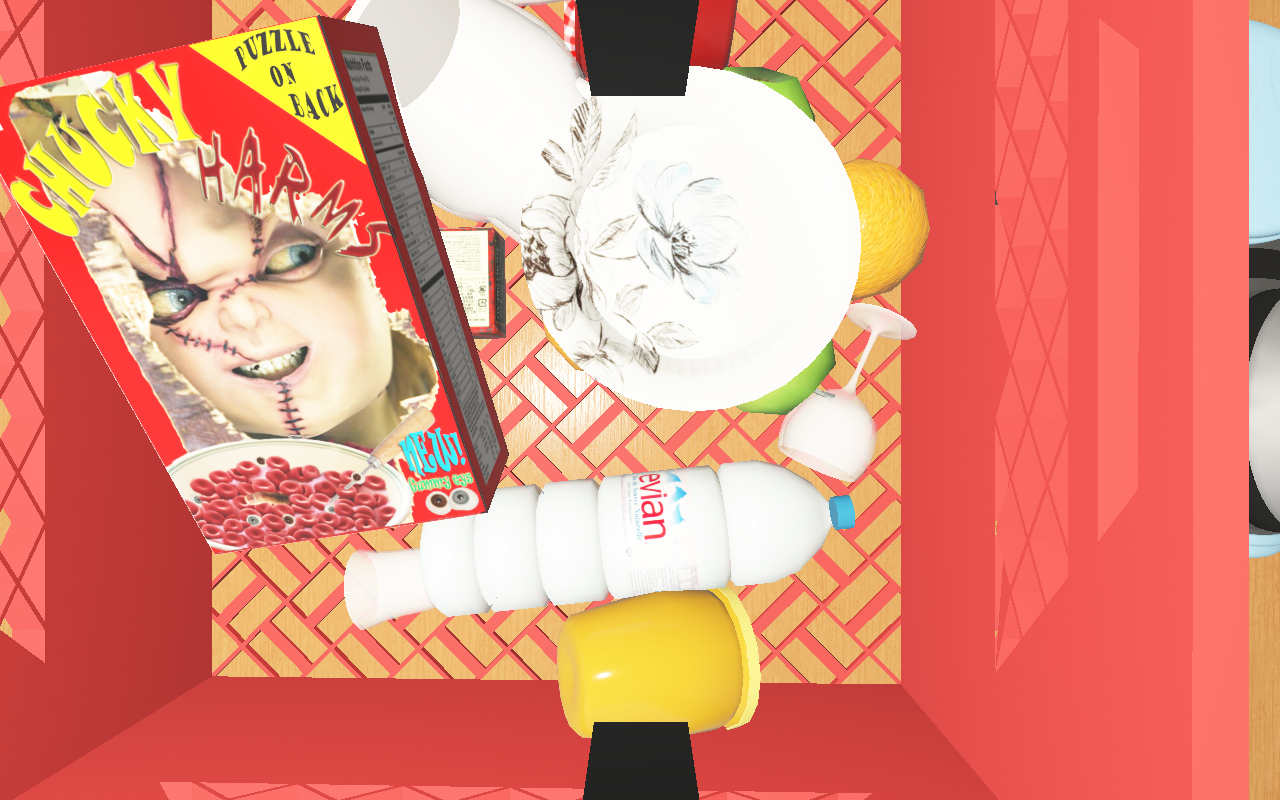
Objects in the scene:
water bottle
apple
apple
orange
plate
glass
wineglass
jam jar
cereal box